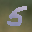
Label: 5